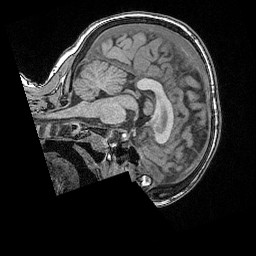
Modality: T1w
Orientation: sagittal
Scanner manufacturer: siemens
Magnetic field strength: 1.5 T
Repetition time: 1.9 s
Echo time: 0.00278 s